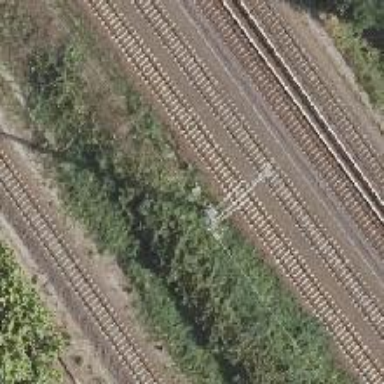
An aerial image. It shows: Catenary mast for power lines.